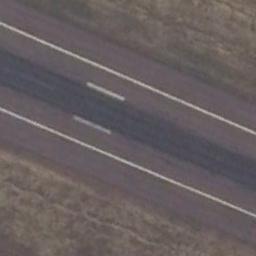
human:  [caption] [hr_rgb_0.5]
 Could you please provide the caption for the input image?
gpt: The runway goes through the clearing .

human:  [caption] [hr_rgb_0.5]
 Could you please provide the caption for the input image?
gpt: The runway is on the bare land .

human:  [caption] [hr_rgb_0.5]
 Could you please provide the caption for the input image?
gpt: Next to the runway is brown bare ground with white short and thick markings on the runway .

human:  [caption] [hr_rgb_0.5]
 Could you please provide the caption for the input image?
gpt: The grass is beside the runway .

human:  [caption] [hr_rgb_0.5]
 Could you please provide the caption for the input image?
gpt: There are brown bare land beside the runway .